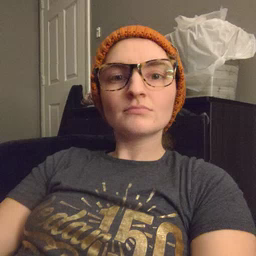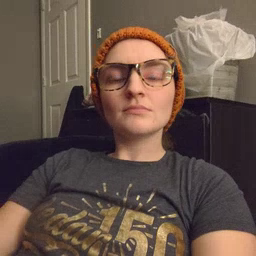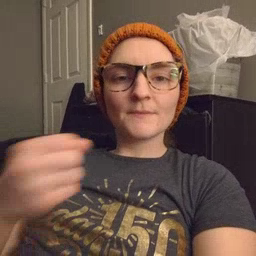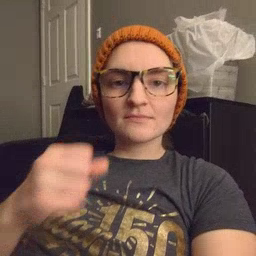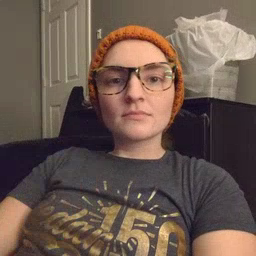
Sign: make